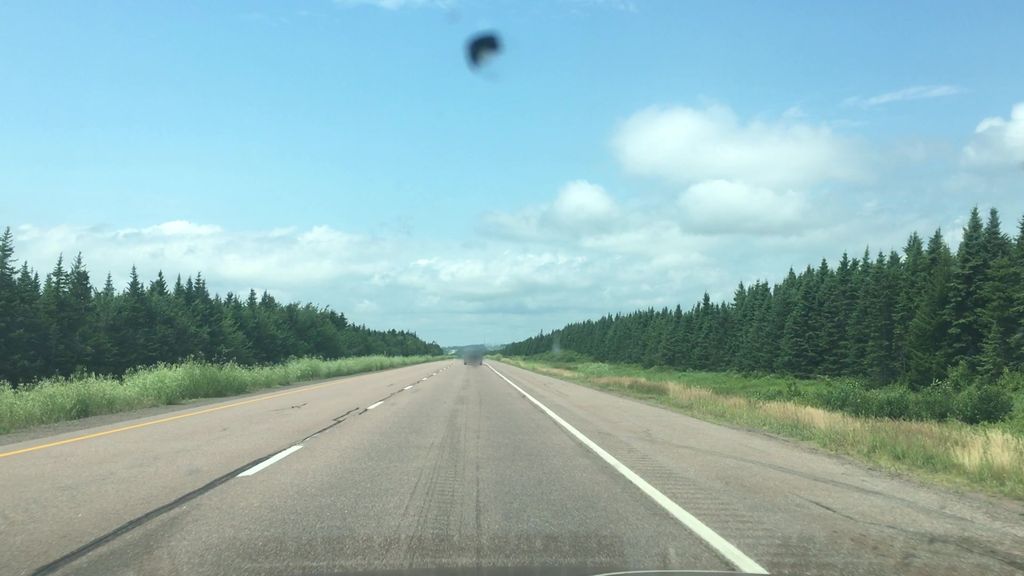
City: charlottetown